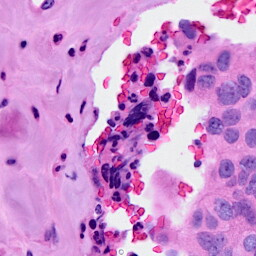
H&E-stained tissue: Breast